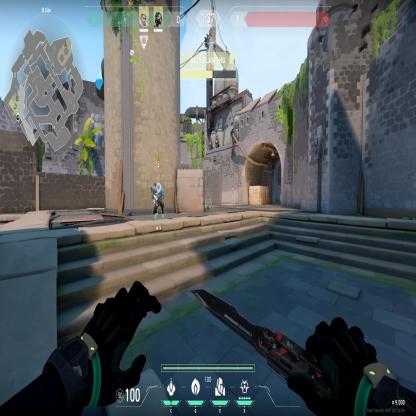
Label: teammate